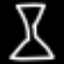
Label: hourglass